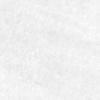
Label: no_change